Question: I'm trying to create GCM based application.
I followed the instructions as described in <URL>.
In step number 4 I need to import the following line:
'''
import com.google.android.gcm.GCMRegistrar;
'''
But I get an error:

As I said I followed all the steps, any idea why did it happend?
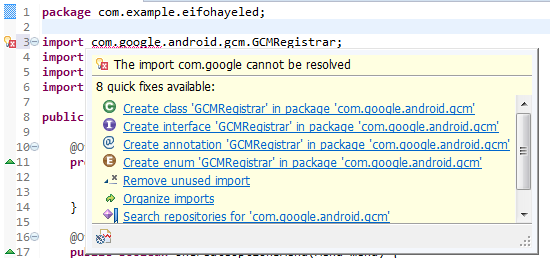
Answer: Follow below steps
1. create a lib folder under the project
2. put all jar files in lib folder
3. expand lib folder select all jars
4. right click then buildpath and select add to build path option